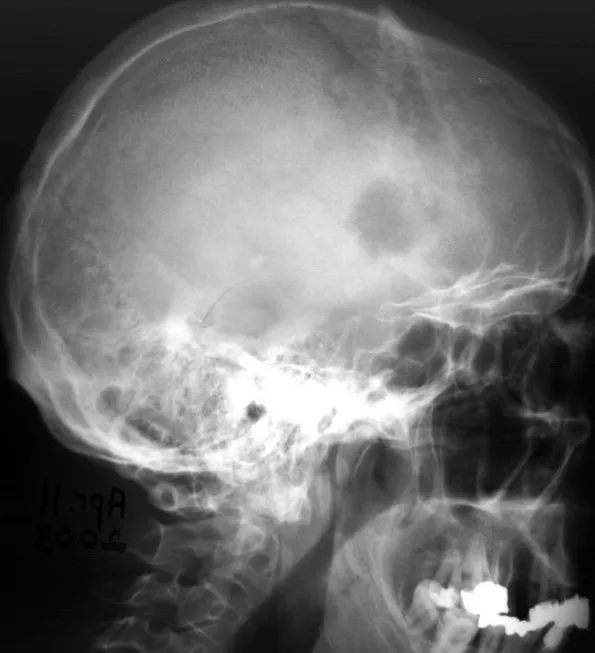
Plain skull x-ray film showing an irregular lytic lesion of the right parietal lobe.
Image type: radiology (x_ray)